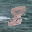
Label: 8